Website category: university
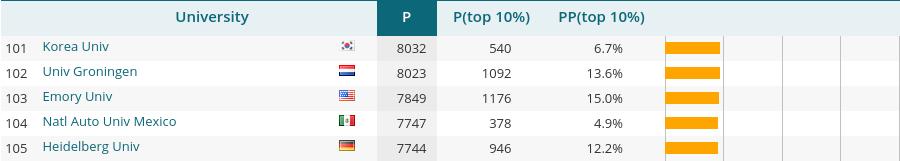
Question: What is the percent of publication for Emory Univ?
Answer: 15.0%

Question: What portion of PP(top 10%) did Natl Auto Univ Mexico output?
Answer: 4.9%

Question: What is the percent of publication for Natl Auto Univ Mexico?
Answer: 4.9%

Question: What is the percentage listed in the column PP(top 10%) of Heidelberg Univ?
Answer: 12.2%

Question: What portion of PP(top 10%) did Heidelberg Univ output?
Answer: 12.2%

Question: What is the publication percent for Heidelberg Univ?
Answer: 12.2%

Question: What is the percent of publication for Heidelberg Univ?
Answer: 12.2%

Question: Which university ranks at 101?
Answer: Korea Univ

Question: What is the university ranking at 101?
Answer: Korea Univ

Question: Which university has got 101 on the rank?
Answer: Korea Univ

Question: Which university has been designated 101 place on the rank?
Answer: Korea Univ

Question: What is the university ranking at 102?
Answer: Univ Groningen

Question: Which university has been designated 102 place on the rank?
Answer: Univ Groningen

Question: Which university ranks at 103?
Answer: Emory Univ

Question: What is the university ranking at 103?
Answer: Emory Univ

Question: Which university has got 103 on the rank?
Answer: Emory Univ

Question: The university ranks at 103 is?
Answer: Emory Univ

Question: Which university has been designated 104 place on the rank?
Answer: Natl Auto Univ Mexico

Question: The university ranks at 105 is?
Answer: Heidelberg Univ

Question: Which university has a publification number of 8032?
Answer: Korea Univ

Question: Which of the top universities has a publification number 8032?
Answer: Korea Univ

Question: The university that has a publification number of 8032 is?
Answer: Korea Univ

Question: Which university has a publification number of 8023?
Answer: Univ Groningen

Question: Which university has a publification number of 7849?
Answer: Emory Univ

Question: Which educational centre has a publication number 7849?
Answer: Emory Univ

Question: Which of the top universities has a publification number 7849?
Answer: Emory Univ

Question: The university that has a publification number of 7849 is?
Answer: Emory Univ

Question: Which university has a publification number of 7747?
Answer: Natl Auto Univ Mexico

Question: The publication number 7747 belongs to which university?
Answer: Natl Auto Univ Mexico

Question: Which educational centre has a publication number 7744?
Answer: Heidelberg Univ

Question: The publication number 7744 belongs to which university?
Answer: Heidelberg Univ

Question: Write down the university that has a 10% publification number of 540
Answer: Korea Univ

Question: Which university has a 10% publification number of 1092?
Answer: Univ Groningen

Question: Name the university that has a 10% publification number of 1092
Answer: Univ Groningen

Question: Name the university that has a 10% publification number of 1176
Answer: Emory Univ

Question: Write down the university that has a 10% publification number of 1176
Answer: Emory Univ

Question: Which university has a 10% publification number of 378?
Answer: Natl Auto Univ Mexico

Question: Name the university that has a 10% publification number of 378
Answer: Natl Auto Univ Mexico

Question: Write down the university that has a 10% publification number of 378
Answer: Natl Auto Univ Mexico

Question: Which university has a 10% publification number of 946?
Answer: Heidelberg Univ

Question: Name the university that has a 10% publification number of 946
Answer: Heidelberg Univ